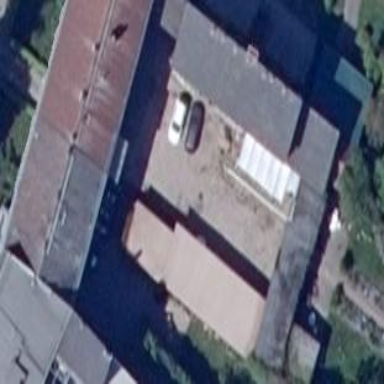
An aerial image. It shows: Group of garages.